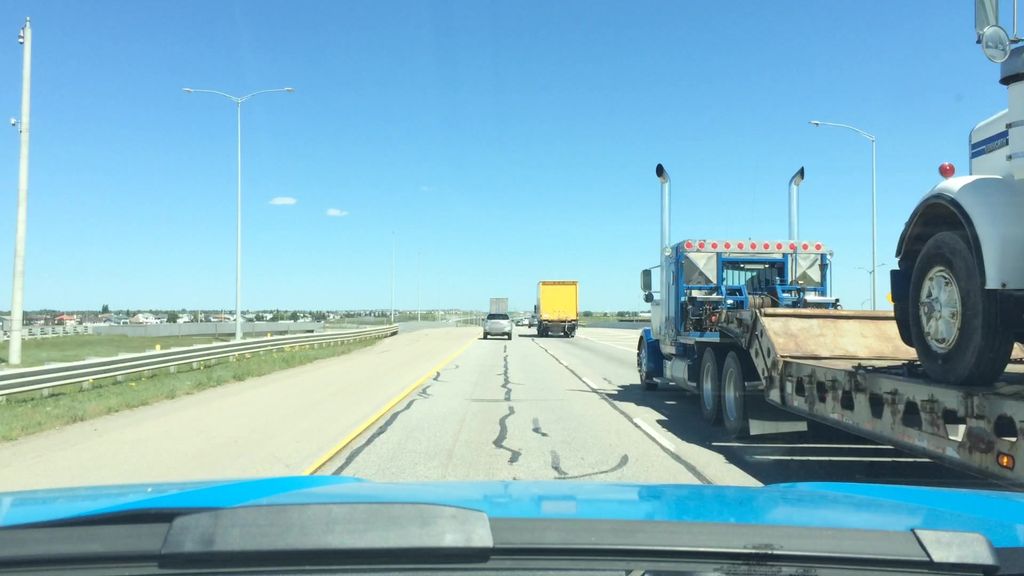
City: calgary